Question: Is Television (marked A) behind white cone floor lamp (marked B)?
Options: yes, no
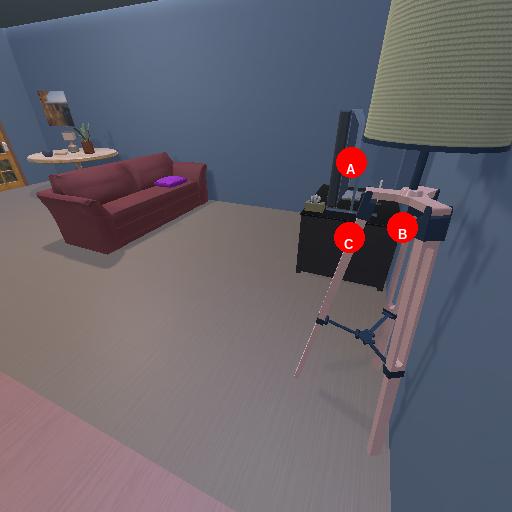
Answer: yes